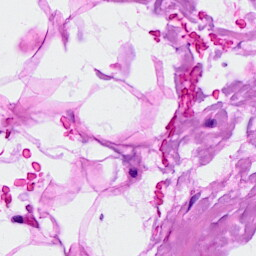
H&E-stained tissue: Breast